Interaction volume radius: 5 \u00c5
Interaction volume height: 15 \u00c5
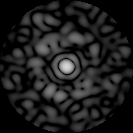
Disorder parameter: 0.8044